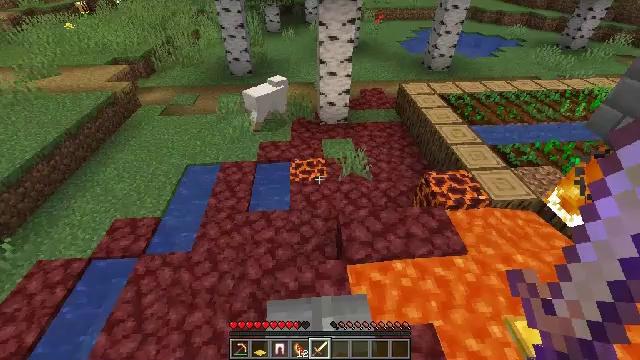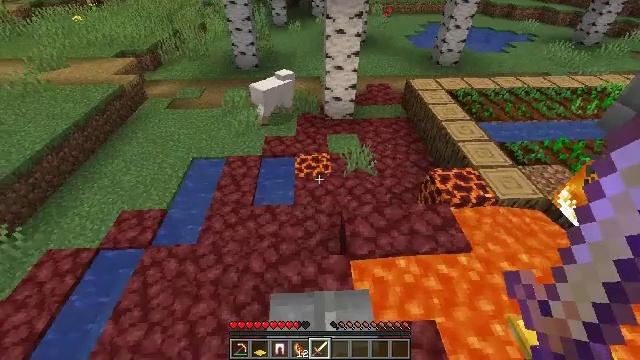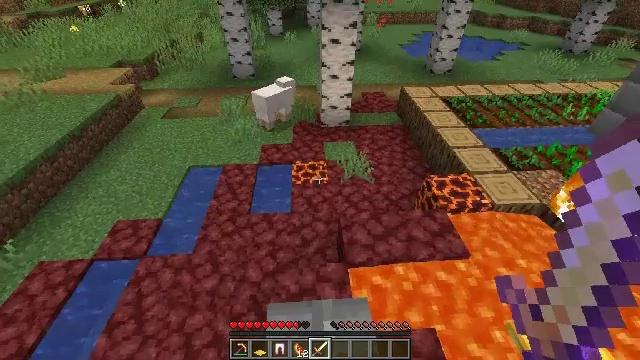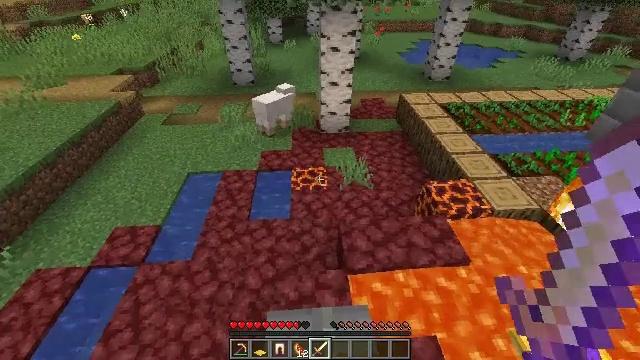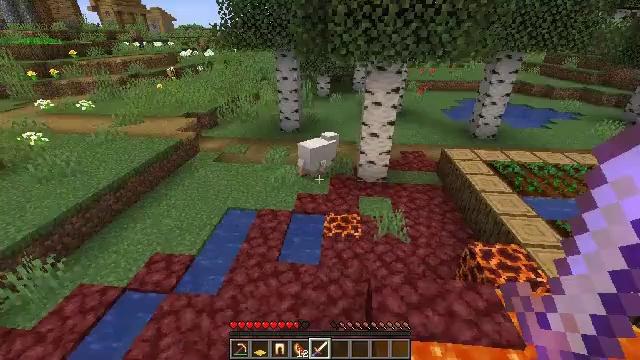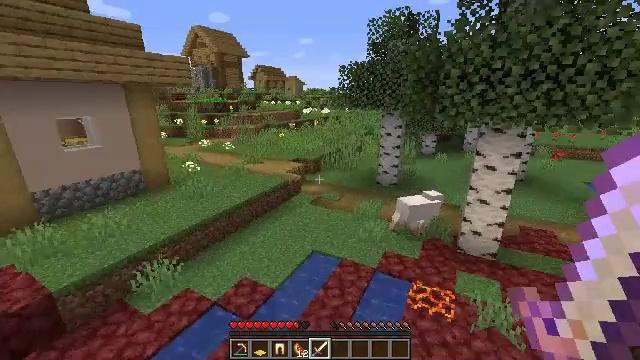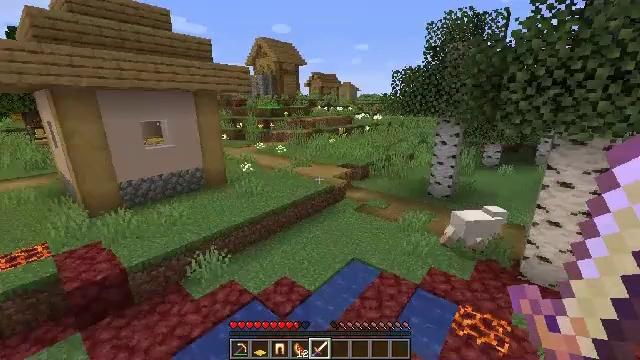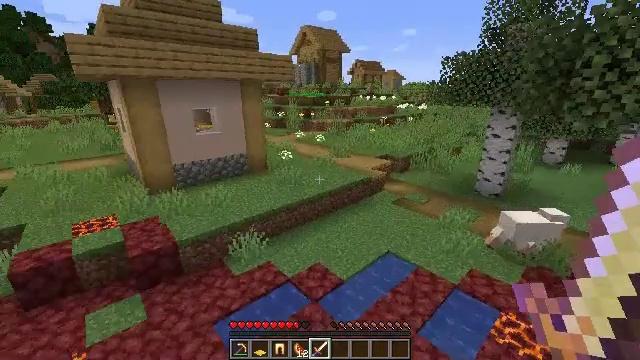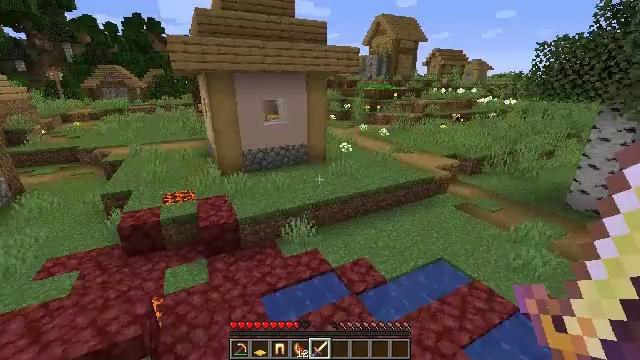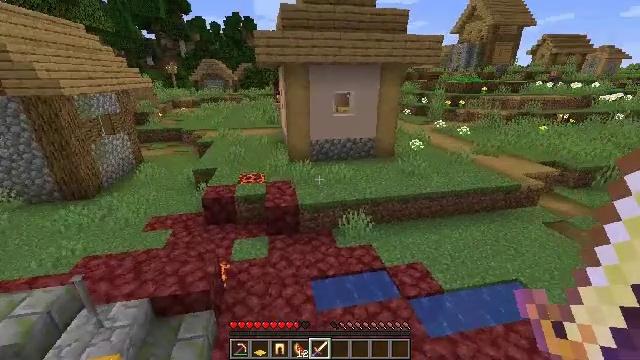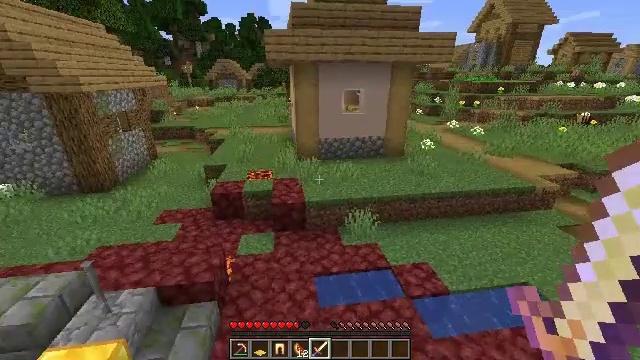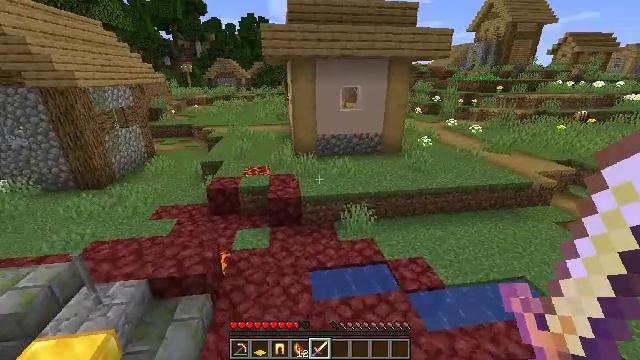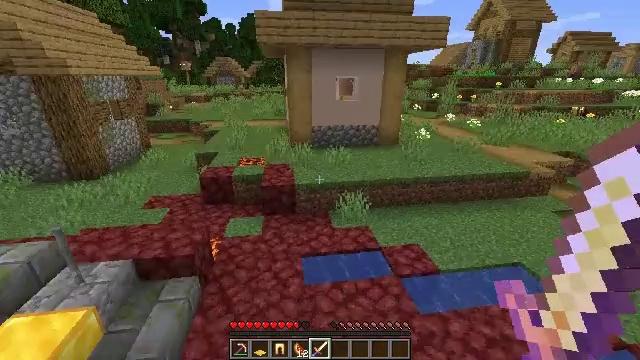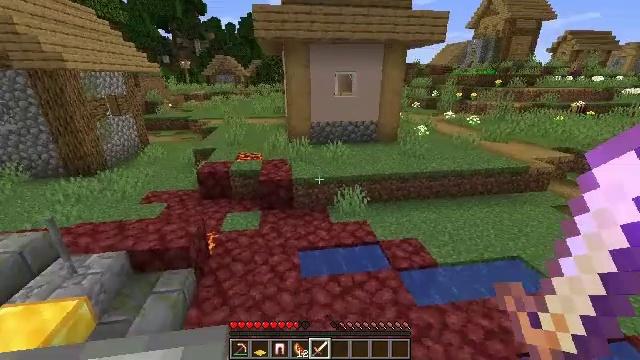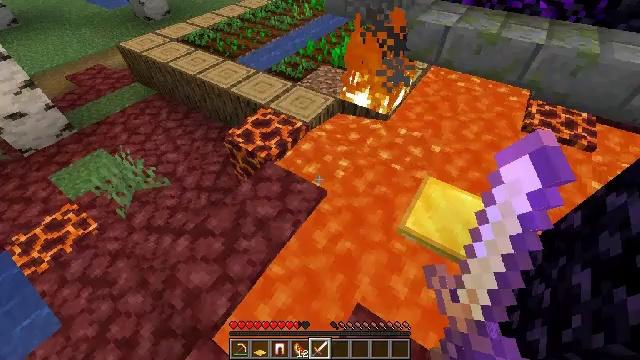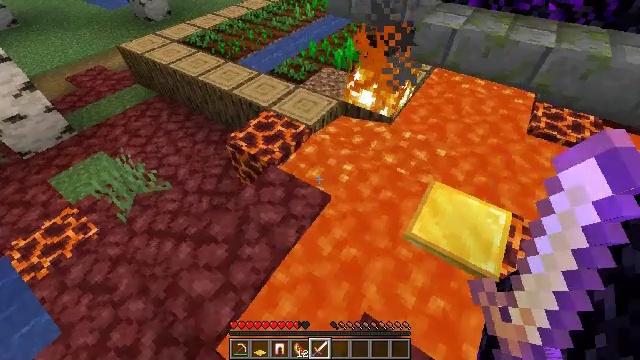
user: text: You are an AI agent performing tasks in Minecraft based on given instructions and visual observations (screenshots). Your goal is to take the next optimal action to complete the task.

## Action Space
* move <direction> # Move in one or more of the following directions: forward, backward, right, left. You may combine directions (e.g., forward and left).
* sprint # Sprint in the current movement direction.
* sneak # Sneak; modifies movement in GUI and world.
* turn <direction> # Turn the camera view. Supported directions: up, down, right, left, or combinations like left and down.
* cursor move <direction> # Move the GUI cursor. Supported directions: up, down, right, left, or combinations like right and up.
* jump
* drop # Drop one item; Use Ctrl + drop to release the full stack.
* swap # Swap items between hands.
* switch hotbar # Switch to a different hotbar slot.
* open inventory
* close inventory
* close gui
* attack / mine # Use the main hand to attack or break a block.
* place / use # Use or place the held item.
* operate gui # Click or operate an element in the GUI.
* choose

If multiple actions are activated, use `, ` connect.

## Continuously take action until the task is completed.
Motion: motion action
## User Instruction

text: Break the green carpet for reuse.
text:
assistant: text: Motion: turn left and down
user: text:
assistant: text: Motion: turn up
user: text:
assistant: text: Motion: turn up
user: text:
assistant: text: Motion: turn left and up
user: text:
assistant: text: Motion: move right, turn left and up
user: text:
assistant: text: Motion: move right, turn left and up
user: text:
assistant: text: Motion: move right, turn left and down
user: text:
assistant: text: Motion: move right, turn left and down
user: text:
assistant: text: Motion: move right, turn left and down
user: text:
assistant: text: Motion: move right, turn left
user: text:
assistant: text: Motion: no_op
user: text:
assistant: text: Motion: no_op
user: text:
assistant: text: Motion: no_op
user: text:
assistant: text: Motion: turn right and down
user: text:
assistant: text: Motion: no_op
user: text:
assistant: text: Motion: turn right and up
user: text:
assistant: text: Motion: turn right and down
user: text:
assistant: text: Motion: turn right and down
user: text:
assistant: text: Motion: turn right and down
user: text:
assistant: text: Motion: turn right and down
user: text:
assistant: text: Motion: no_op
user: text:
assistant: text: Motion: turn right and down
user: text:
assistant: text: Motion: turn down
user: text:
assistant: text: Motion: no_op
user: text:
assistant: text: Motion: turn down
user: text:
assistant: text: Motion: turn right and down
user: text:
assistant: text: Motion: turn right and down
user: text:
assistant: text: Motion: turn right
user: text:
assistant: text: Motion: no_op
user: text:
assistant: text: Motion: no_op